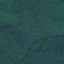
Land use / land cover class: Forest